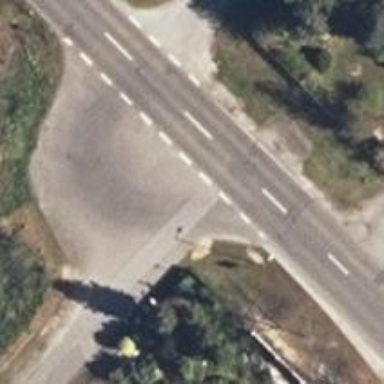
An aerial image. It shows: Turning circle on the road.